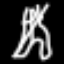
Label: The Eiffel Tower